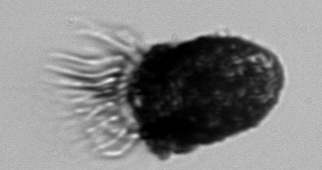
Label: Stenosemella_pacifica